Question: I've read the w3c standard guides, and they state that for basic form creation, using a ul is superior to using a table. In Firefox, etc, the very simple code shown below creates simple text/input box pairs, in a list.
In internet explorer (Ie8, 9), the text boxes appear ~15px beneath and to the right of the spans.

Could someone explain to me why? What am I doing wrong?
'''
<html>
<head>
<style type="text/css">
ul li input
{
width:70%;
float:right;
}
ul
{
list-style: none;
width:300px;
}
</style>
</head>
<body>
<ul>
<li>
<span>Username:</span><input type="text" id="UserNameBox" />
</li>
<li>
<span>Password:</span><input type="password" id="PasswordBox" />
</li>
</ul>
</body>
'''
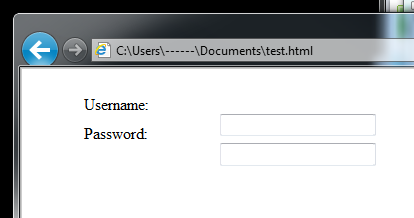
Answer: If you want the inputs to float right, then the following HTML should work:
'''
<body>
<ul>
<li>
<input type="text" id="UserNameBox" /><span>Username:</span>
</li>
<li>
<input type="password" id="PasswordBox" /><span>Password:</span>
</li>
</ul>
</body>
'''